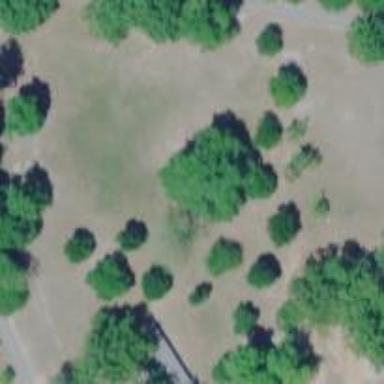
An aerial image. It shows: Disc golf hole.